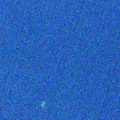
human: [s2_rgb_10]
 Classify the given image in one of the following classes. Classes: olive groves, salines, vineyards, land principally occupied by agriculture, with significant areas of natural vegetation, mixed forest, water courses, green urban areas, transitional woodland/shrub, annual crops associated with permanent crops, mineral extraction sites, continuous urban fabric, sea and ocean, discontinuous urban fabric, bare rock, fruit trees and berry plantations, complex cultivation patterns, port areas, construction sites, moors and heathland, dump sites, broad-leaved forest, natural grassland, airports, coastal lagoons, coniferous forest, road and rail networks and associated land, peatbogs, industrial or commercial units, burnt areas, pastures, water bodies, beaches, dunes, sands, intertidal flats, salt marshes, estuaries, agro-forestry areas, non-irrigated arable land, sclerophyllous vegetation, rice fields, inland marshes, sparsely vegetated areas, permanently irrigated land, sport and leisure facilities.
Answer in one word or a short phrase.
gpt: water bodies